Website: apple-inc
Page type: customer-info-address
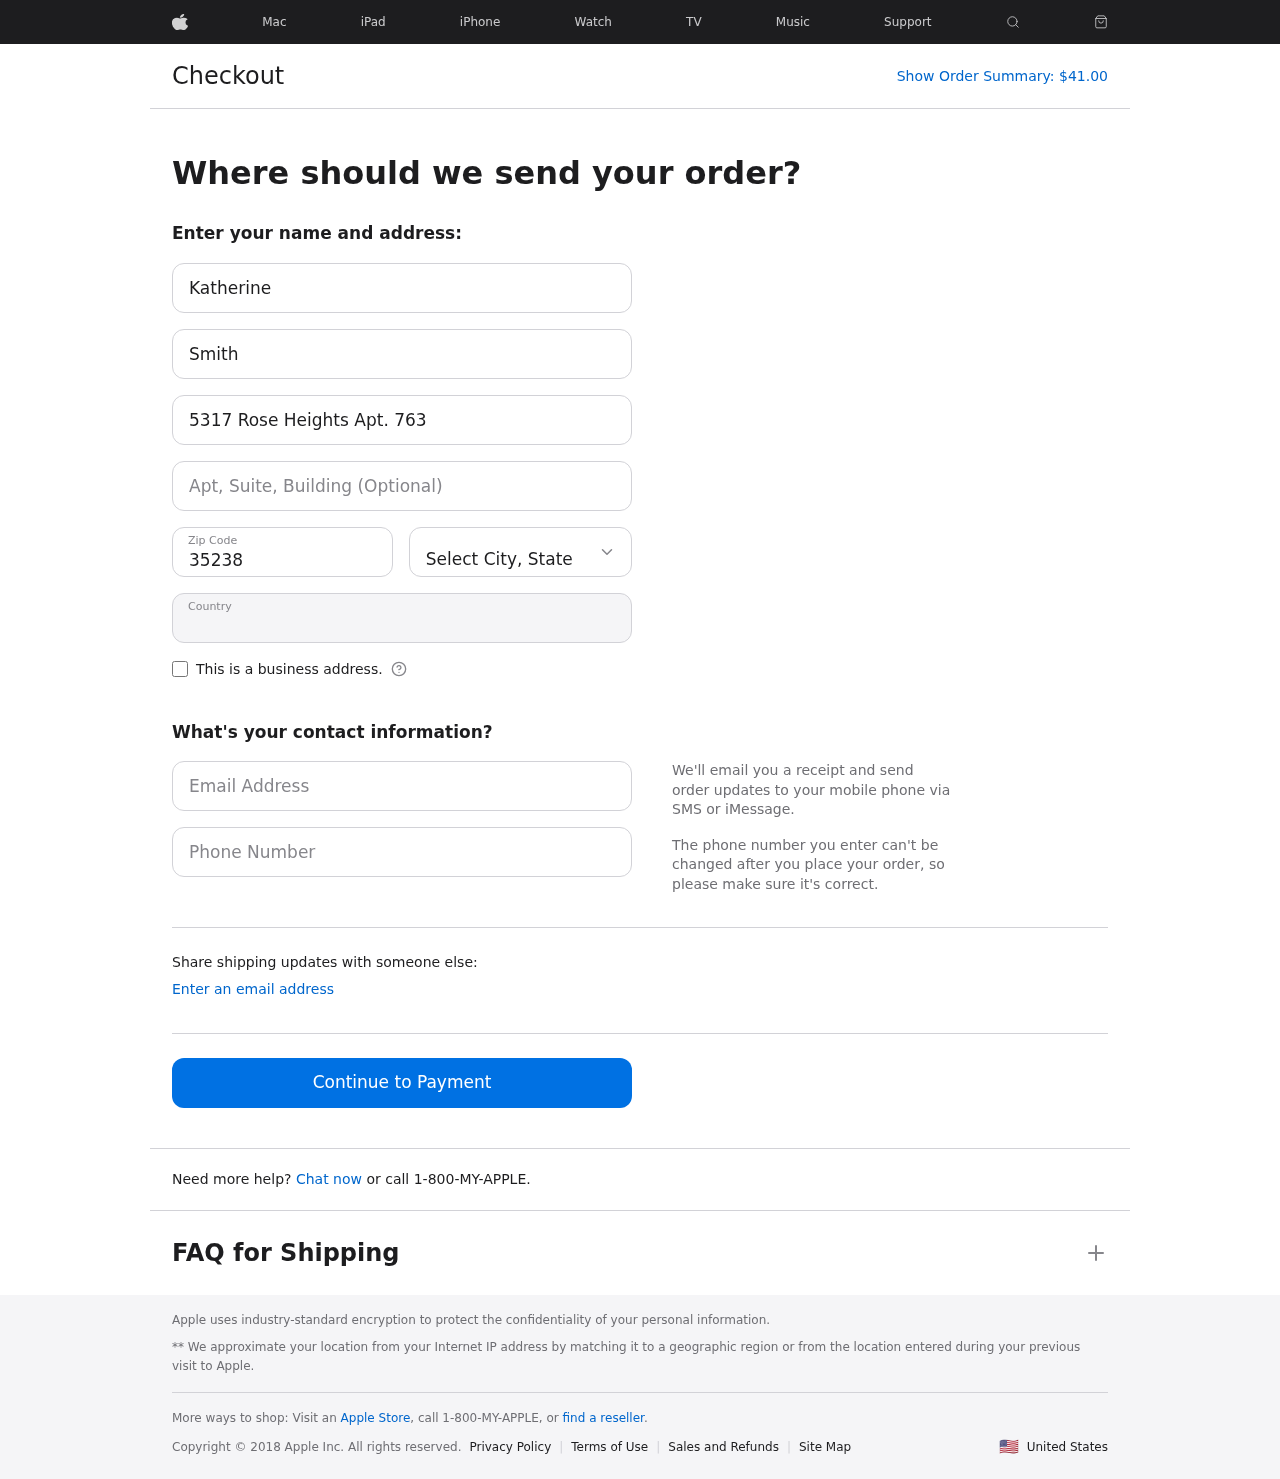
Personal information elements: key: PII_CITY_STATE
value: New Rachel, UT
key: PII_COUNTRY
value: United States
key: PII_EMAIL
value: katherinesmith@yahoo.com
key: PII_FIRSTNAME
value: Katherine
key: PII_LASTNAME
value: Smith
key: PII_PHONE
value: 2166758257
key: PII_POSTCODE
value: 35238
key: PII_STREET
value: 5317 Rose Heights Apt. 763
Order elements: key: ORDER_TOTAL
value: $41.00